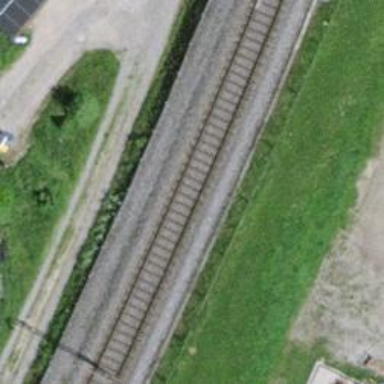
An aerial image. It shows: Single-track railway with electrified contact lines.